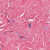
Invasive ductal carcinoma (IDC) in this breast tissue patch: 0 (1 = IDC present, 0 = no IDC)